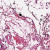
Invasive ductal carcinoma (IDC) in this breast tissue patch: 0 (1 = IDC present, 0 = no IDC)